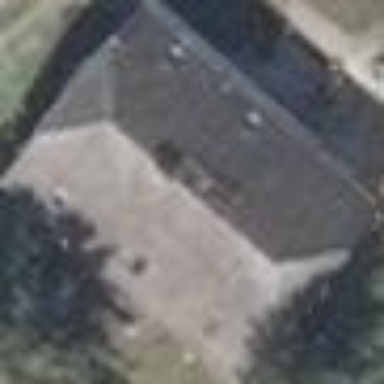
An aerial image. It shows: Detached building.